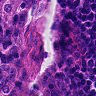
Metastatic tissue present: no